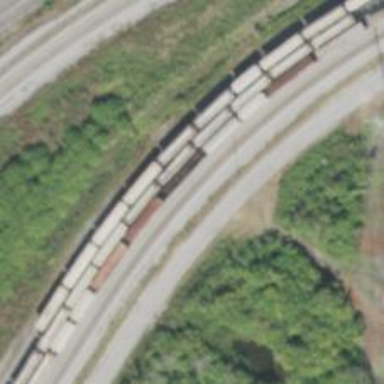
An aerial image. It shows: Railway yard.